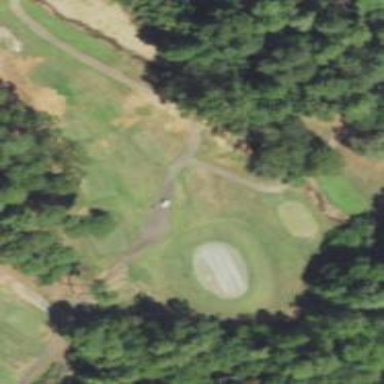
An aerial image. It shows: Path used for both walking and golf.